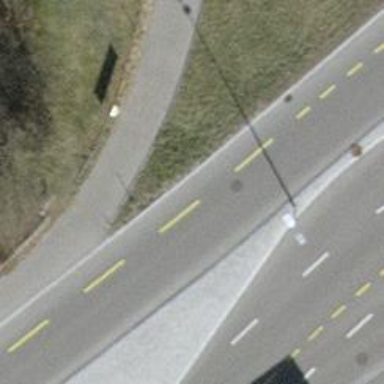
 featuring separate cycle lane and sidewalk."